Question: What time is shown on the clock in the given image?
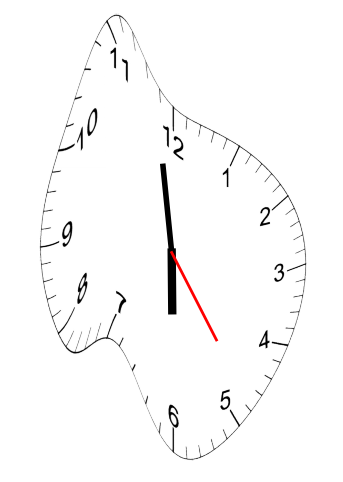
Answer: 05:58:24